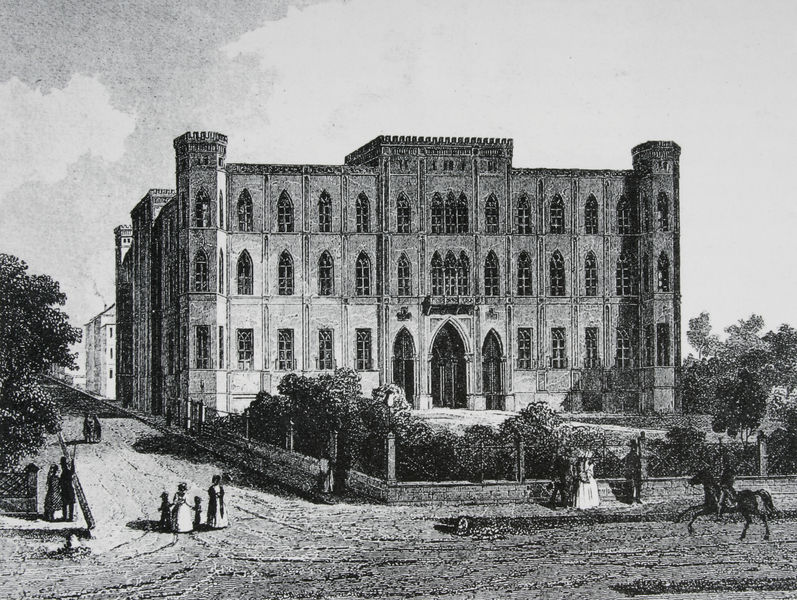
Titel: Wittelsbacher Palast, München, Ansicht von der Brienner Straße.
Künstler: Friedrich von Gärtner
Schlagwörter: baum, himmel, mann, schatten, weiß, wolken, bäume, frauen, menschen, damen, fenster, frau, fussgänger, grau, kleider, männer, schwarz, strasse, tür, zeichnung, gebäude, haus, park, schloss, weg, zaun, leute, zylinder, architektur, mensch, häuser, busch, büsche, wege, adel, kind, paar, gotik, kinder, pferd, reiter, turm, garten, ansicht, bogen, fassade, passanten, röcke, mauer, allee, graphik, hecke, hof, weis, spazieren, platz, leiter, tor, zinnen, bögen, eingang, burg, bürgersteig, dreistöckig, gehsteig, türme, palast, spaziergang, kreuzung, druck, schwarzweiss, stich, gehweg, sonntag, portal, tore, sims, gotisch, spitzbogen, etagen, herrenhaus, spaziergänger, zinne, bauwerk, mittelrisalit, profanbau, fußweg, straßenzug, stick, ecktürme, neugotik, kastell, eckturm, maurisch, bourgeoise, hoff, 19. jahrhundert, sonttags, druckgraphk